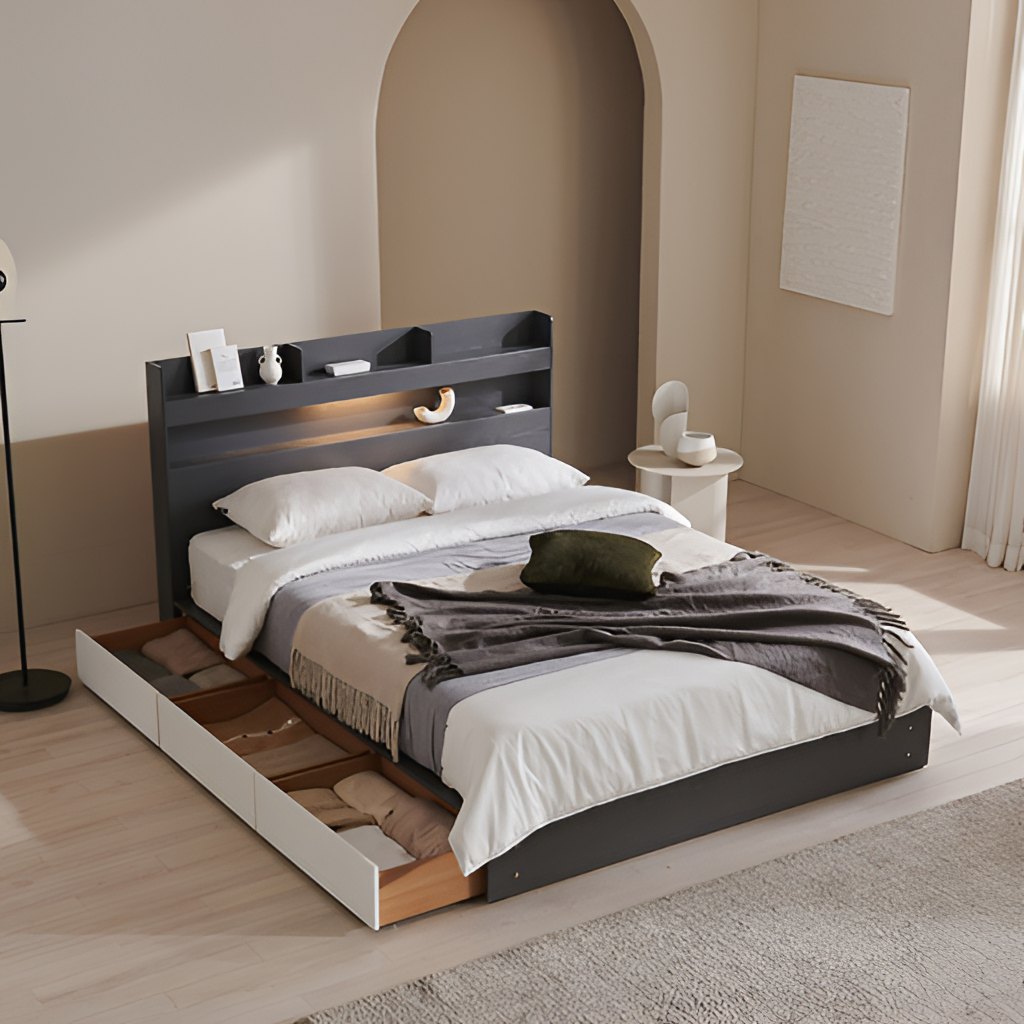
bedroom, black wood backlit headboard bed, contemporary, wood flooring, with plank pattern, paint wallpaper, with solid pattern